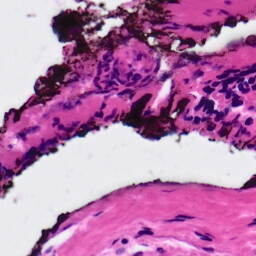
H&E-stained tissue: Ovarian